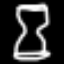
Label: hourglass